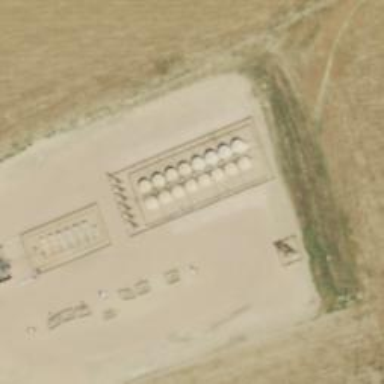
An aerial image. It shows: Storage tank with man-made structure.